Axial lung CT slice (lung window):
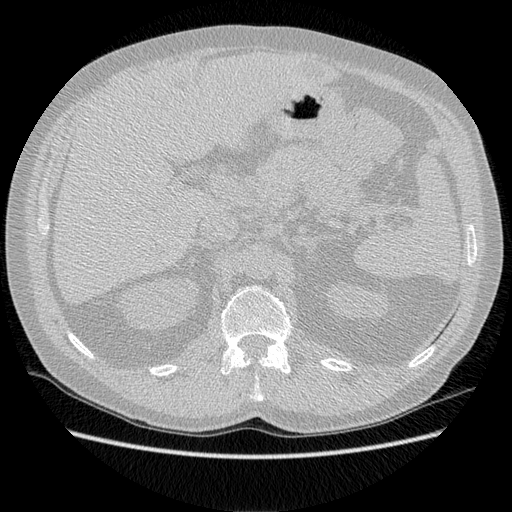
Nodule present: no